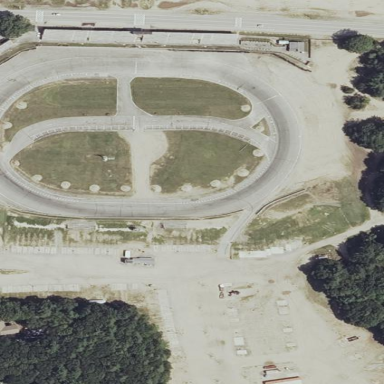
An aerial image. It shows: Asphalt raceway.